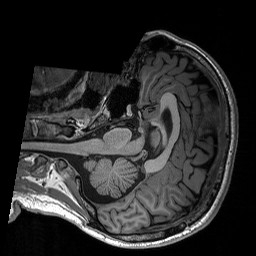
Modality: T1w
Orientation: axial
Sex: male